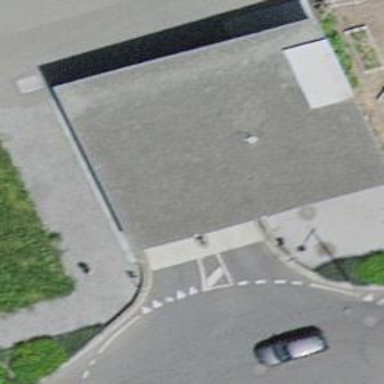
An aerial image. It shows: Parking entrance.